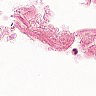
Metastatic tissue present: no